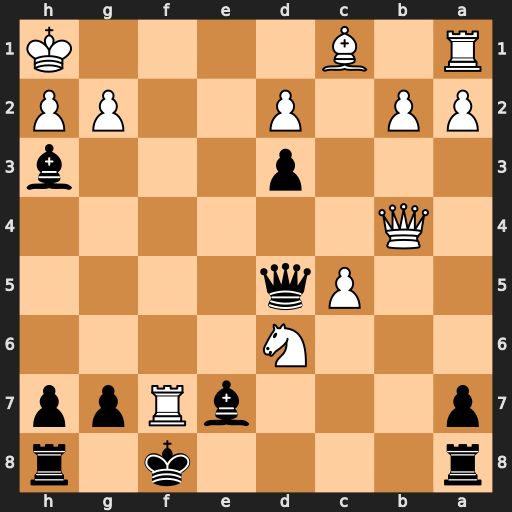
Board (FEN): r4k1r/p3bRpp/3N4/2Pq4/1Q6/3p3b/PP1P2PP/R1B4K
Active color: b
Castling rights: -
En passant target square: -
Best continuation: Kg8 Qe4 Qxe4